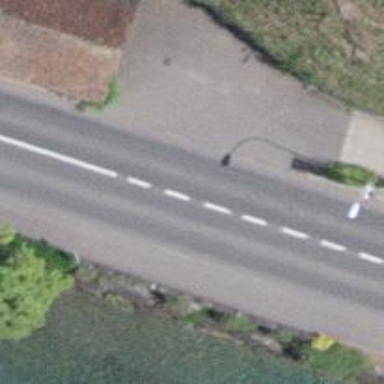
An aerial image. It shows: Primary road with asphalt surface.